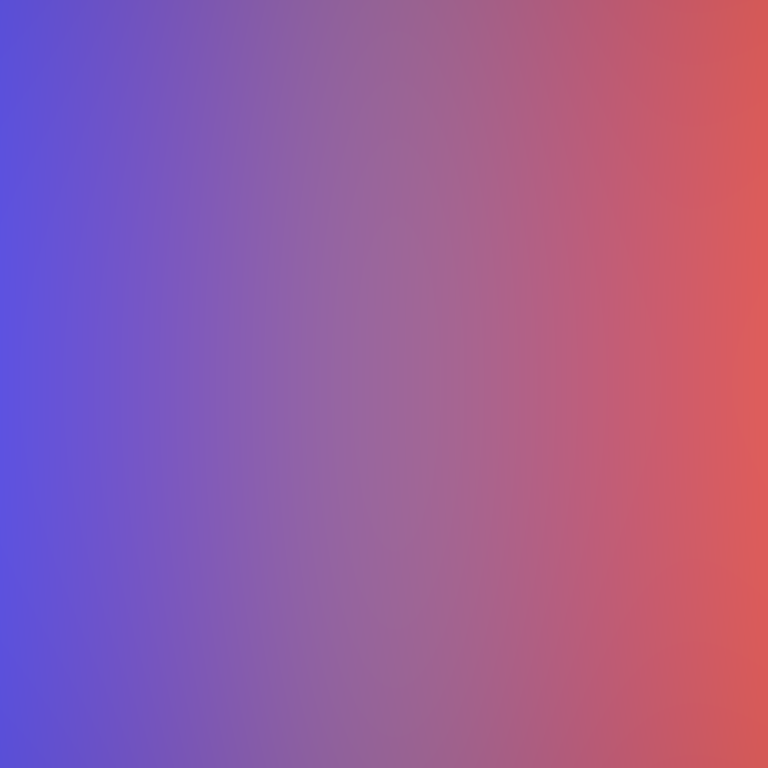
Abstract light effect, smooth gradient from deep blue to warm red, serene atmosphere, soft blend, no room, no furniture, no objects.